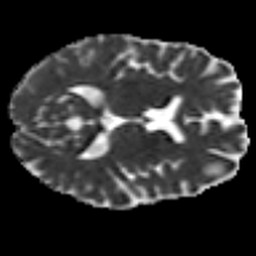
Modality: MD
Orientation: axial
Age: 50
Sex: female
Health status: ill
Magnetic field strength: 3 T
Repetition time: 8.4 s
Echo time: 0.0926 s